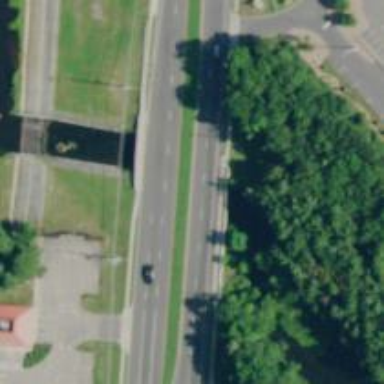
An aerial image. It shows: Low water crossing bridge on primary highway.